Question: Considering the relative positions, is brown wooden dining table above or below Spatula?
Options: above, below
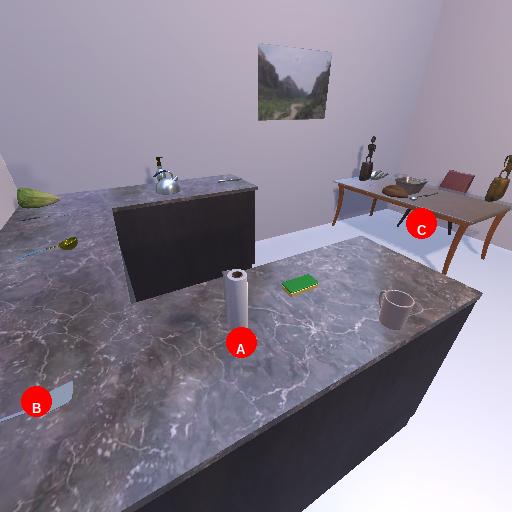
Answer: above